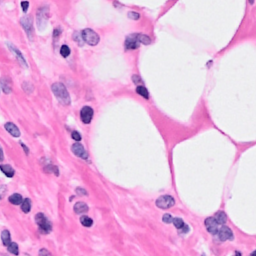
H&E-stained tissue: Breast